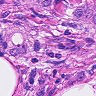
Metastatic tissue present: yes